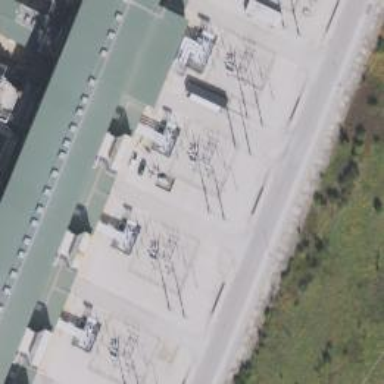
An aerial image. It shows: Switch used for power control.